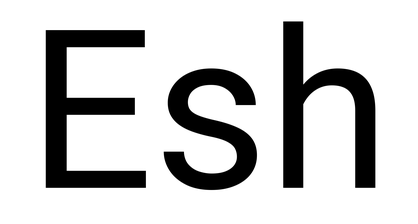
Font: Roboto_Regular